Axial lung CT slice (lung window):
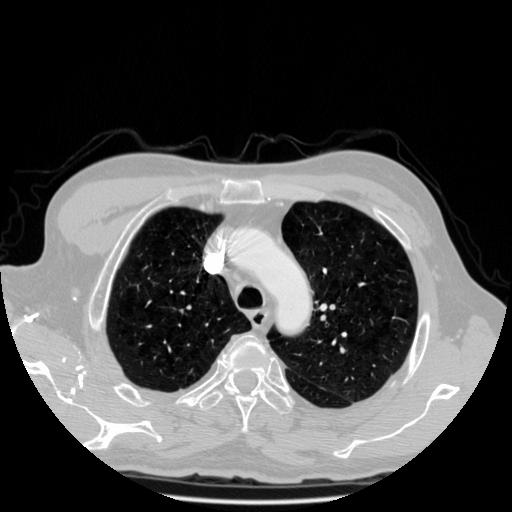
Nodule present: no